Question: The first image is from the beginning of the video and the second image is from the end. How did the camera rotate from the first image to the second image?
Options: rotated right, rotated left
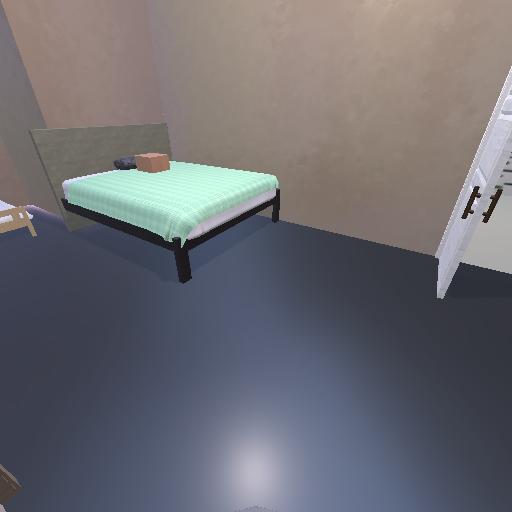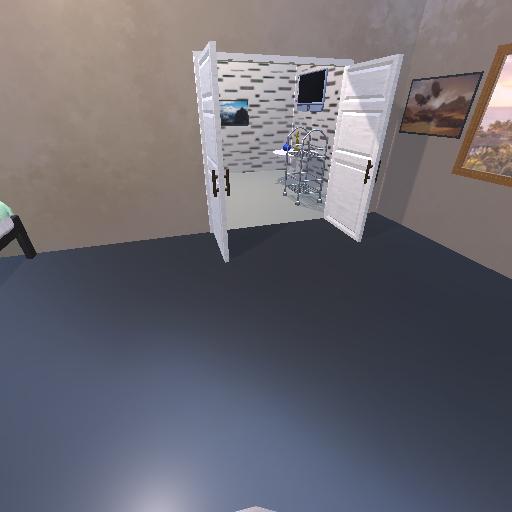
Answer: rotated right